Interaction volume radius: 5 \u00c5
Interaction volume height: 20 \u00c5
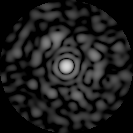
Disorder parameter: 0.8553